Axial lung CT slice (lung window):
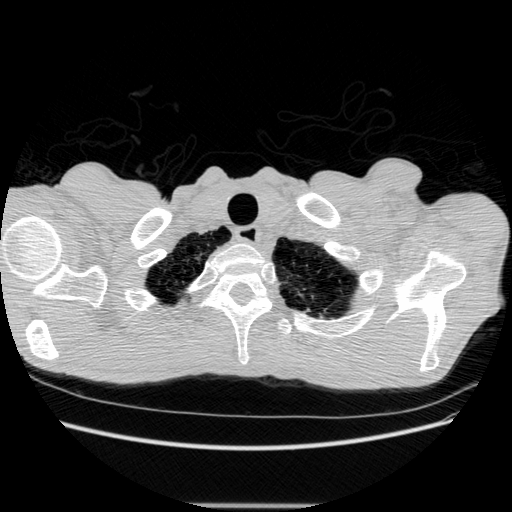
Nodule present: no